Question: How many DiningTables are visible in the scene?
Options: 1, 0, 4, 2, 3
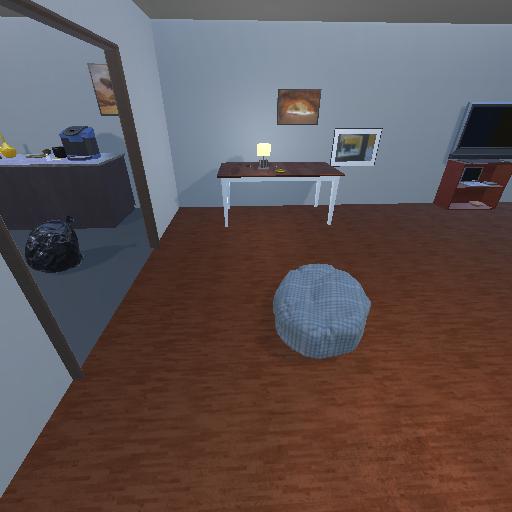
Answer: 1